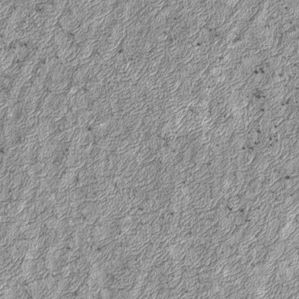
Label: frost